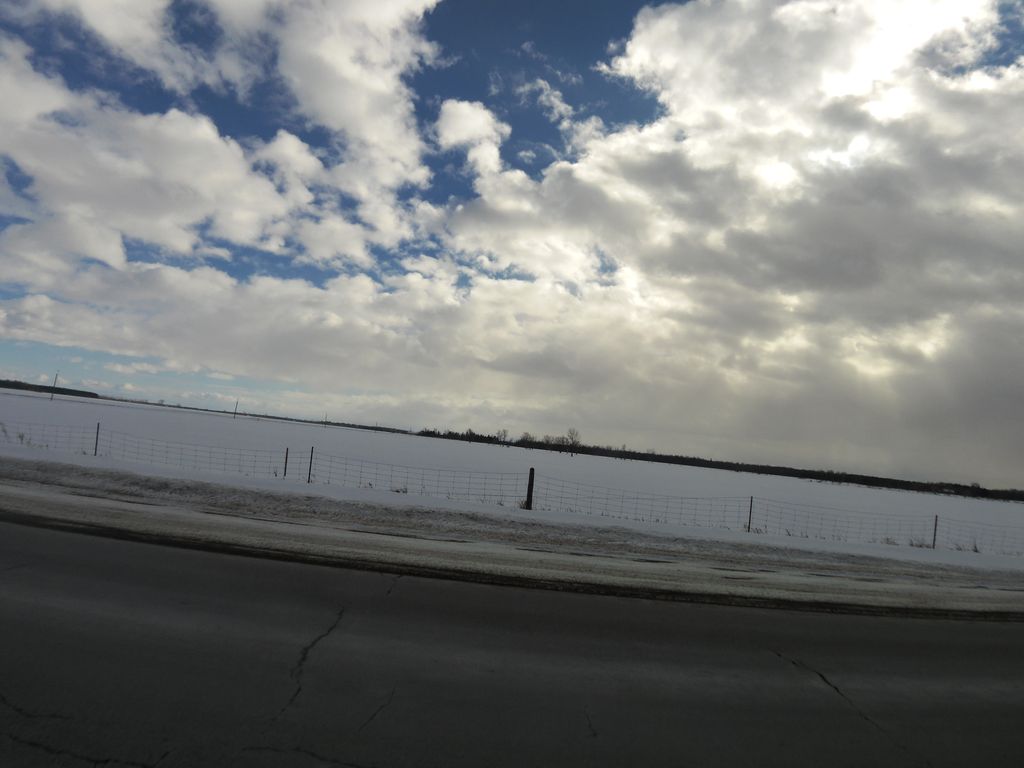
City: ottawa-gatineau